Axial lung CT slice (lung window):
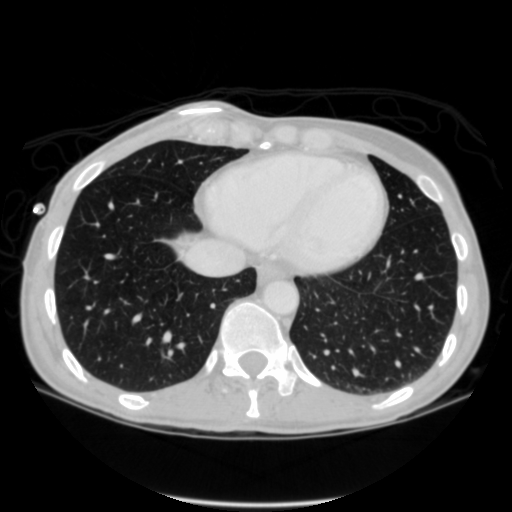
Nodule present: no